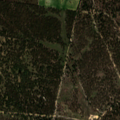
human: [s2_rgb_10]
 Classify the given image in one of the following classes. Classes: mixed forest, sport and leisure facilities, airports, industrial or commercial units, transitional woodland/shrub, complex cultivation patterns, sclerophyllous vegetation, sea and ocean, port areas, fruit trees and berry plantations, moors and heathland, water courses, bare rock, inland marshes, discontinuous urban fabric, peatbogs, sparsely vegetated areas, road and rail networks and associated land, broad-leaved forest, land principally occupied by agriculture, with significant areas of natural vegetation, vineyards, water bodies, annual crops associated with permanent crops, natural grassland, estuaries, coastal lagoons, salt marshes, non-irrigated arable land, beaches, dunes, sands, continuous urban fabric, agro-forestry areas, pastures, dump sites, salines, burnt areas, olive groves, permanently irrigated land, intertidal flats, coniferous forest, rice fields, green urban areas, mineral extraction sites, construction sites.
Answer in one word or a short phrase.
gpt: agro-forestry areas, broad-leaved forest, transitional woodland/shrub